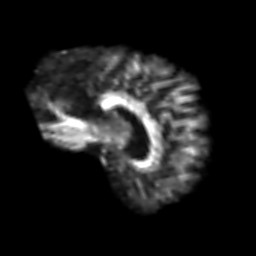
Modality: FA
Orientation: sagittal
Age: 56
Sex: male
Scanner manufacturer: siemens
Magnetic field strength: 3 T
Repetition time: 3.2 s
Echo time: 0.081 s